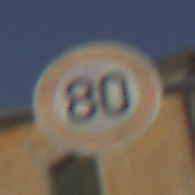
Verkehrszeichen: Geschwindigkeit80
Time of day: MorningAfternoon
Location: Outdoor (Urban)
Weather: Clear
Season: NotSpecified
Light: Natural